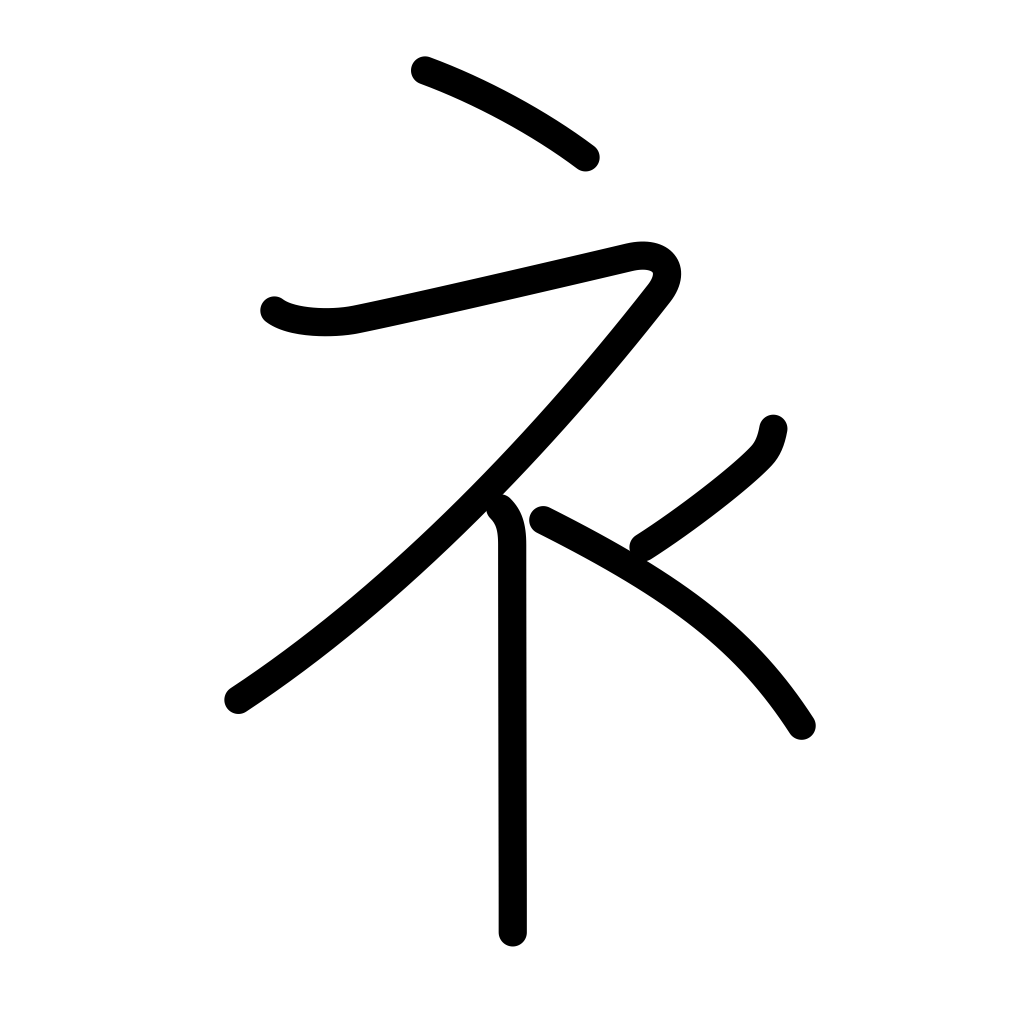
Meaning: clothes